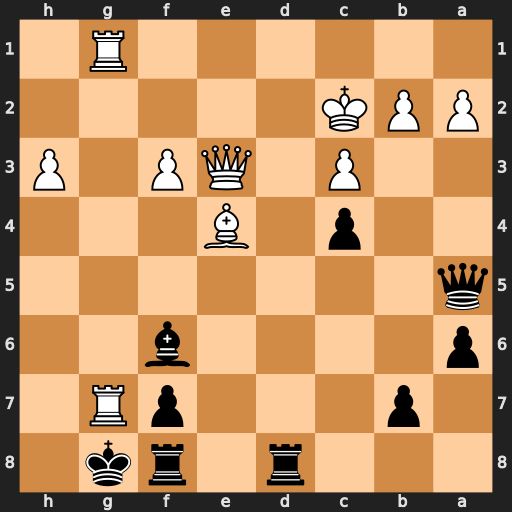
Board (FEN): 3r1rk1/1p3pR1/p4b2/q7/2p1B3/2P1QP1P/PPK5/6R1
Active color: b
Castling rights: -
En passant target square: -
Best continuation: Bxg7 Qg5 Qxg5